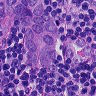
Metastatic tissue present: yes